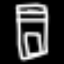
Label: bed